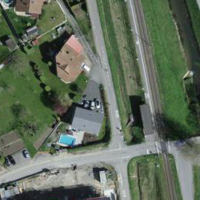
EUNIS habitat code: 55
Species observed at this site:
Primula veris